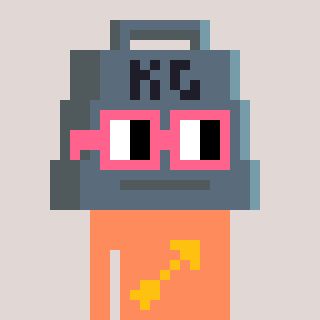
a pixel art character with square pink glasses, a weight-shaped head and a peachy-colored body on a warm background